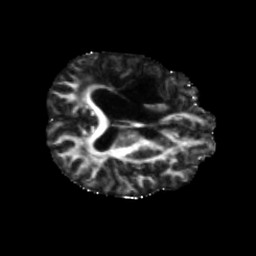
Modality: FA
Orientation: axial
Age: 57
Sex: male
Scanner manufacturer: siemens
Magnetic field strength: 3 T
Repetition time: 5.47 s
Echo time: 0.0854 s